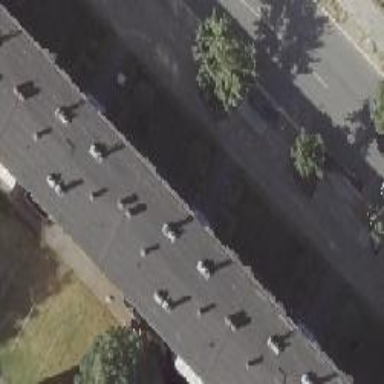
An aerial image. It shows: Building with apartments and flat roof.